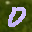
Label: 0